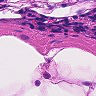
Metastatic tissue present: no